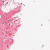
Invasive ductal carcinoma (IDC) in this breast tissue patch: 0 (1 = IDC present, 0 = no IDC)